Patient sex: M
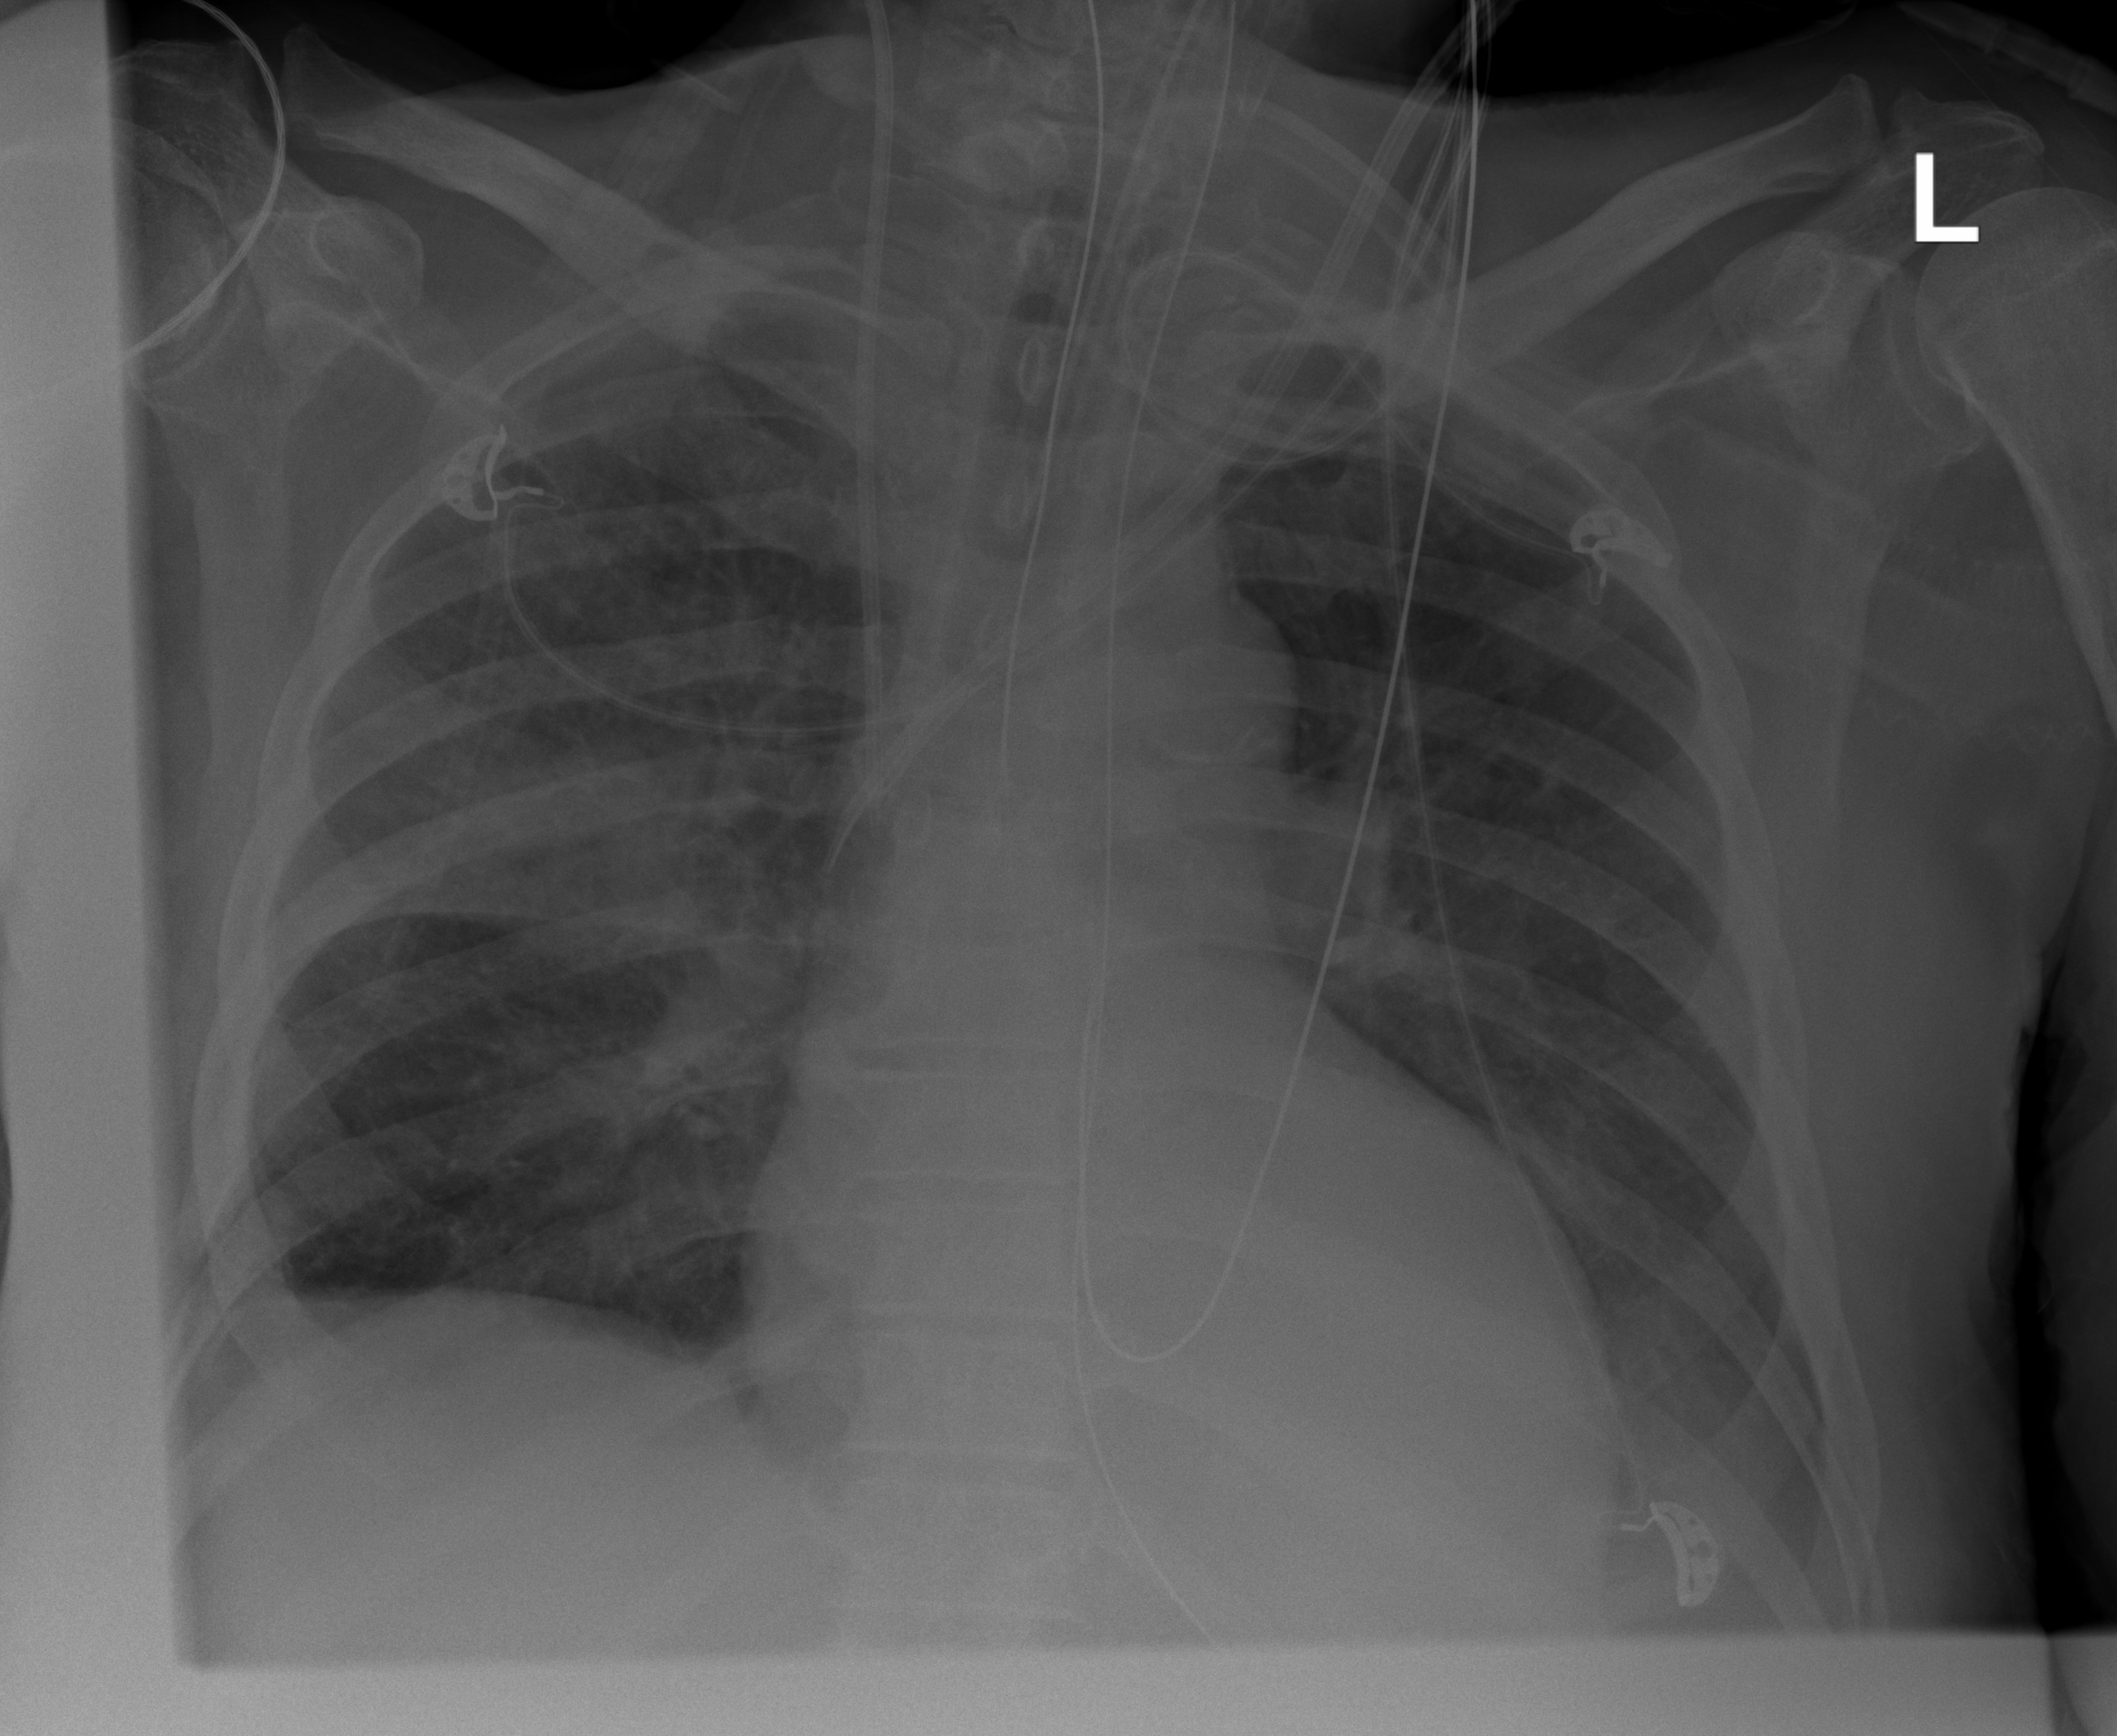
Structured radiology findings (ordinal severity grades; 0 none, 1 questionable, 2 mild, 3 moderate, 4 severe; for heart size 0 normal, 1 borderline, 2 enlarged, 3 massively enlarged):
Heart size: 1
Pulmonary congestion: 2
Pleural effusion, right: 2
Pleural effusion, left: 0
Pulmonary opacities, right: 3
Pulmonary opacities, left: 0
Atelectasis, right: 2
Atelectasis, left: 2